Question: I installed plugin in eclipse and it is not working:
- - -
THis is my ruby code:
'''
# cat array.rb
#!/usr/bin/ruby
require "awesome_print"
hash = {
:name => "your_self",
:place => ["where", "somewhere"],
}
ap hash
'''
and here is the ERROR when this is run from eclipse:
'''
<internal:lib/rubygems/custom_require>:29:in 'require': no such file to load -- awesome_print (LoadError)
'''
HOwever, I can run this code from console manually and it gives me the output:
'''
# ruby array.rb
{
:name => "your_self",
:place => [
[0] "where",
[1] "somewhere"
]
}
'''
Needless to say, I do have 'awesome_print' gem installed:
'''
# gem list | grep awesome
awesome_print (1.2.0)
'''
In Eclipse, I do have ruby interpreter set as below:

This issue is seen only when I use 'require' in my code. Otherwise Eclipse can run the ruby code fine. What am I missing in my eclipse?
If I use:
'''
require "/usr/local/lib/ruby/gems/2.0.0/gems/awesome_print-1.2.0/lib/awesome_print.rb"
'''
then Eclipse is able to run the code fine. So I think this has something to do with ruby/eclipse 'search path' of something.
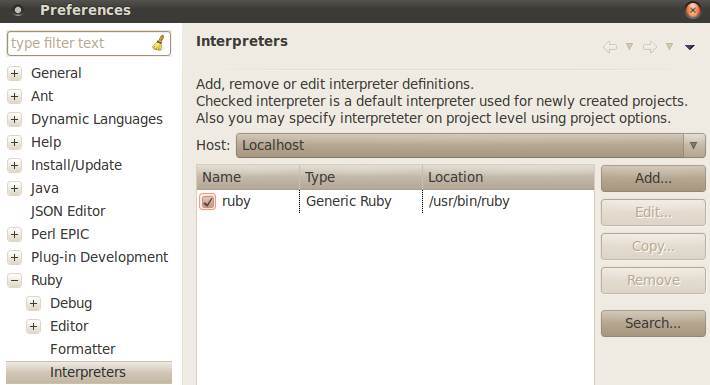
Answer: Something weird is going on. Instead of '#!/usr/bin/ruby', I had to make it '#!/usr/local/bin/ruby'.
I had to make similar changes in ruby interpreter setting in eclipse. Now my code is working fine.
So, Now I realized I actually have two versions of ruby installed:
'''
# /usr/bin/ruby -v
ruby 1.9.2p180 (2011-02-18 revision 30909) [i686-linux]
# /usr/local/bin/ruby -v
ruby 2.0.0p353 (2013-11-22 revision 43784) [i686-linux]
'''
I don't know how the version '2.0.0' got installed.
I had installed only '1.9.2'. and then ran 'gem install awesome_print'
So, if I change the 'shebang' and 'eclipse' to use the ruby '2.0.0', it is working fine. Probably, my 'awesome_print' got installed only for 2.0.0
This is so confusing. Anyway. I am good now. Ruby learning !!!
But then again, how come I was able to run the same program fine from command line even with ruby verion '1.9.2' ?
So, I was wrong, When I ran 'ruby array.rb' it was actually running '/usr/local/bin/ruby' and hence it worked from the command line. But in eclipse, I had set the ruby interpreter as '/usr/bin/ruby' which was '1.9.2.' and it was giving errors.
I could reproduce the same error from command line by running '/usr/bin/ruby array.rb'.
So...
This means, my installation of ruby 1.9.2 is not good. I still don't know where ruby '2.0.0' came from. But Now, I should uninstall and get rid of '1.9.2'.